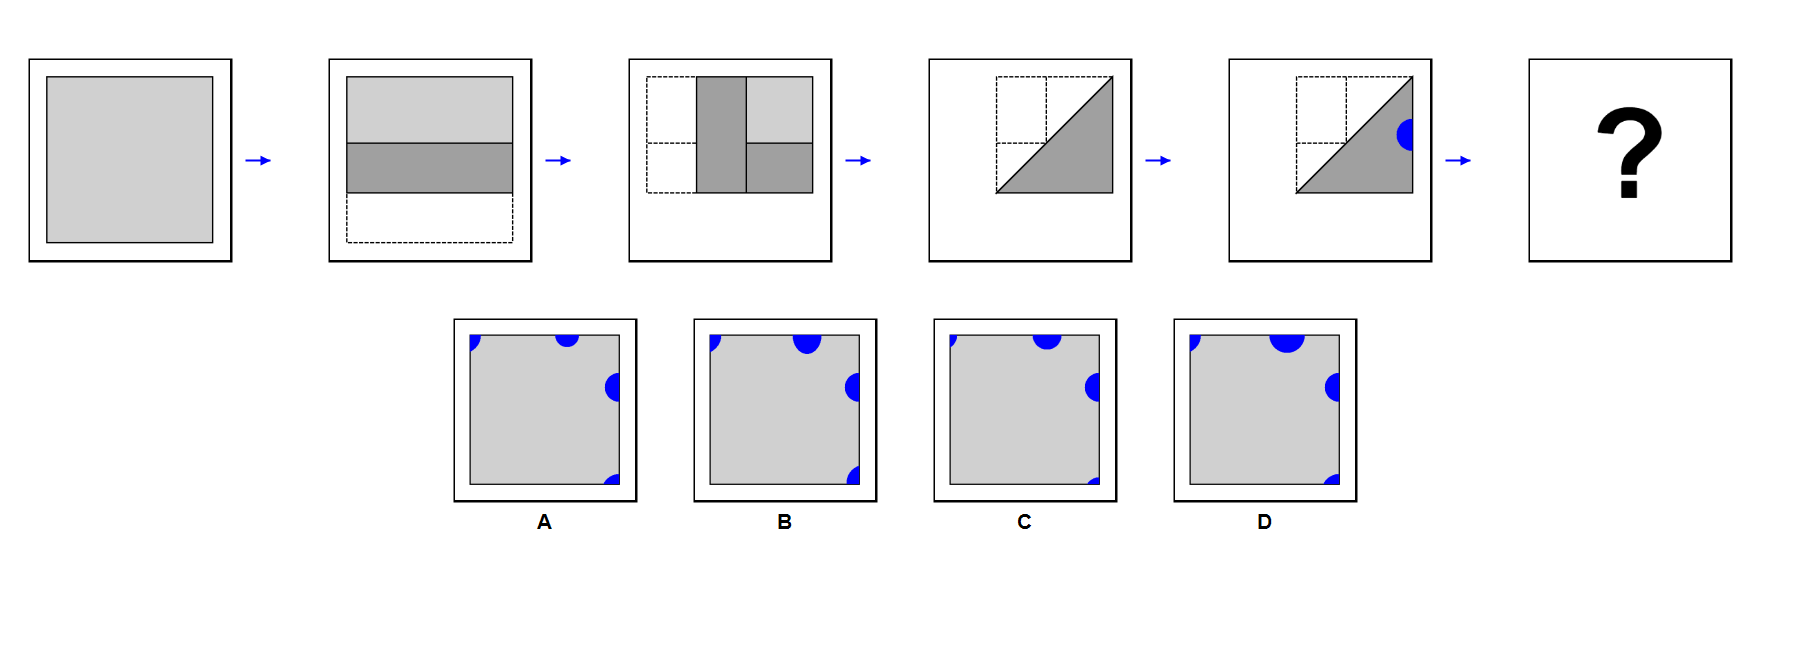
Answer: C